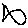
Label: fish